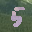
Label: 5